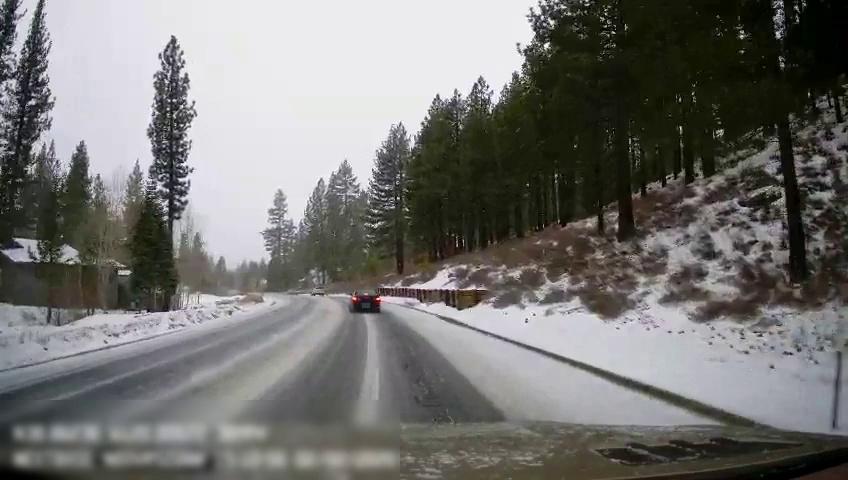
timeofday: Day
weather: Snowy
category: Drivable Space
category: Vehicles | SUV
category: Vehicles | Car